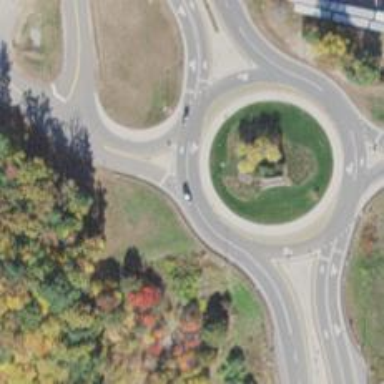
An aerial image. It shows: Primary highway with asphalt surface leading to roundabout.